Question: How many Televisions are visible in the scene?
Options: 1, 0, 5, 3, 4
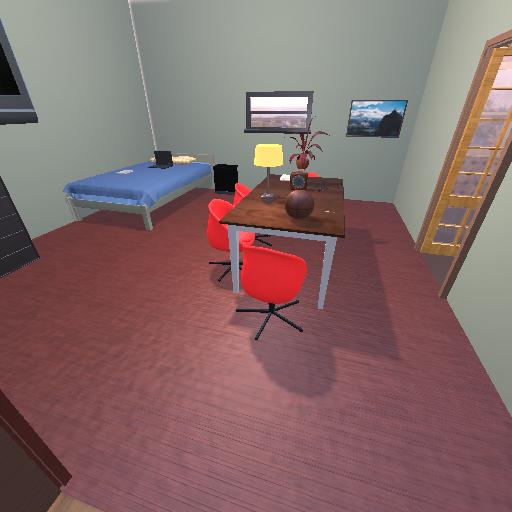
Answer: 1